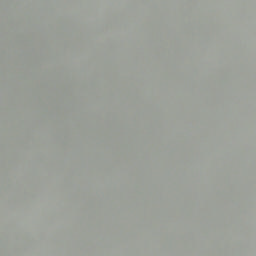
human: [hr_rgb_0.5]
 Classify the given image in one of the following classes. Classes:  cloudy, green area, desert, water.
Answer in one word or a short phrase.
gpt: cloudy